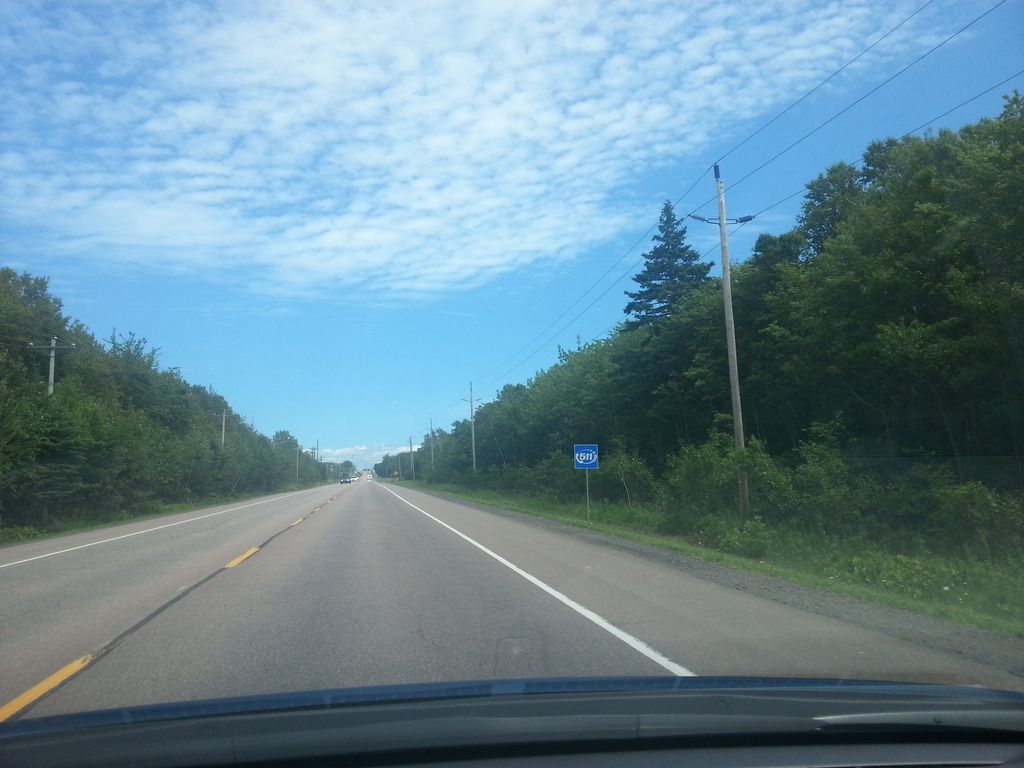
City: charlottetown